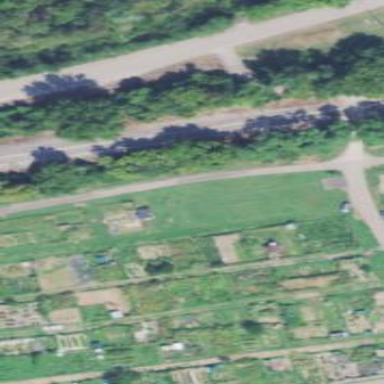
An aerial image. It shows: Area designated for allotments.